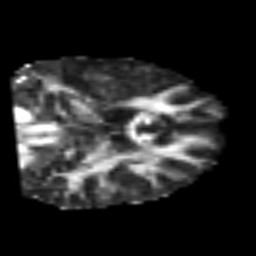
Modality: FA
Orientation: coronal
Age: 49
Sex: male
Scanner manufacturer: siemens
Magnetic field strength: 3 T
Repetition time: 6.1 s
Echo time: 0.101 s